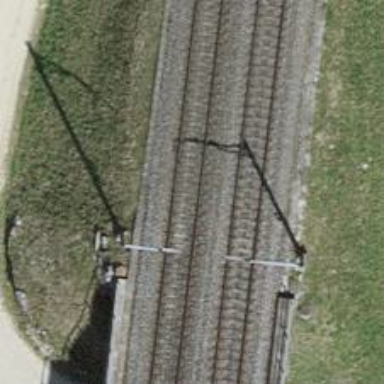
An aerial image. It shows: Single-track railway bridge with electrified contact line.